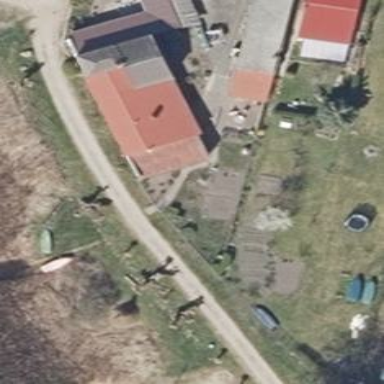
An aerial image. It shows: Detached building.